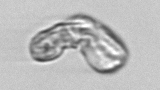
Label: Karenia